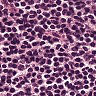
Metastatic tissue present: no